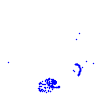
Particle: electron